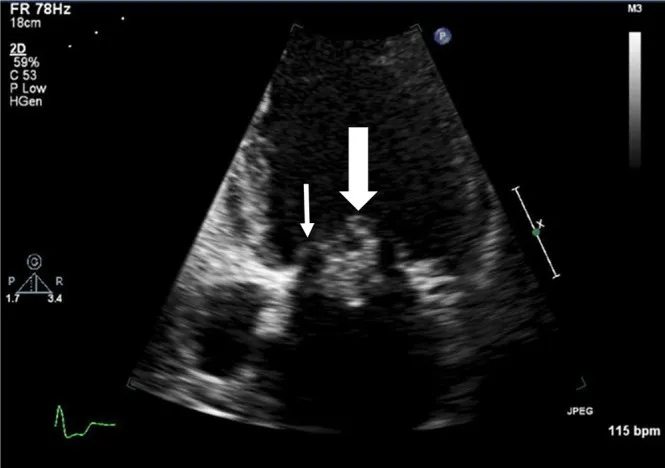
Echocardiogram performed on the first day in hospital. A movable mass (large white arrow, 23.7mmx14.9mm) can be seen on the anterior mitral leaflet (small white arrow), and this caused the valve annulus to adhere to the valve leaflet.
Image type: radiology (ultrasound)